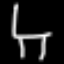
Label: chair